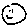
Label: smiley face